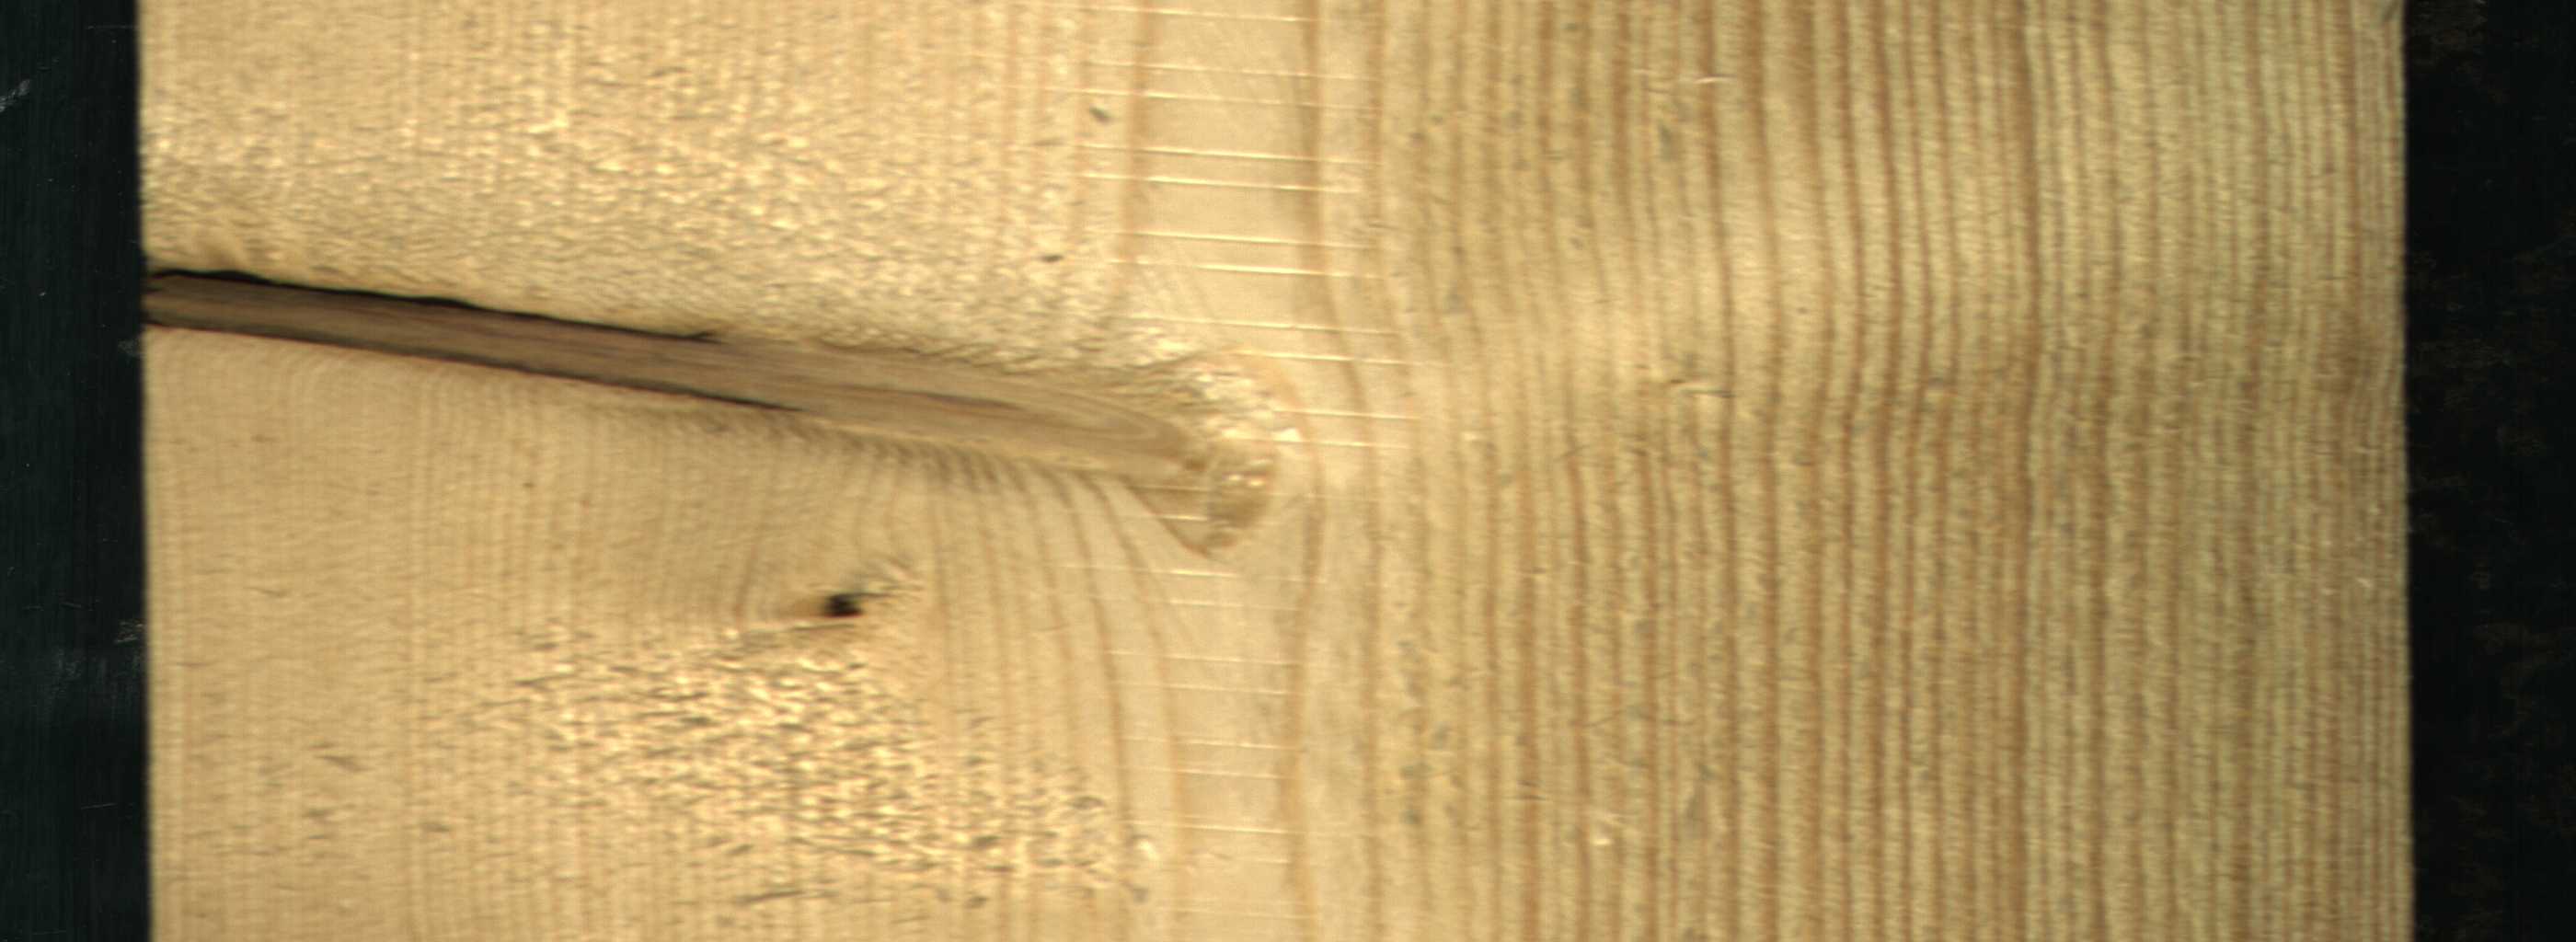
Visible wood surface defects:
Dead_Knot
Dead_Knot
Live_Knot